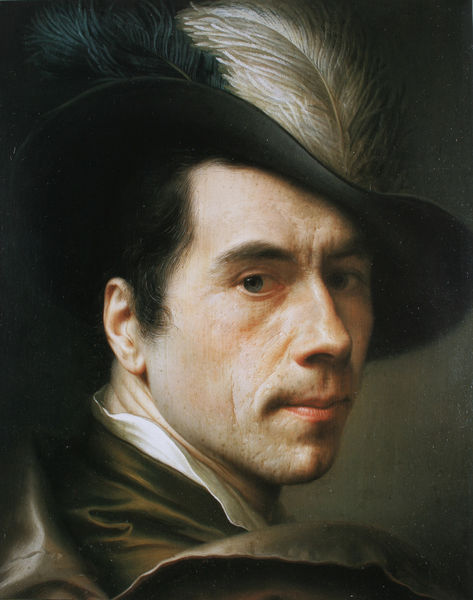
Titel: Selbstbildnis mit Straußenfederhut
Künstler: Christian Seybold
Standort: Mainz
Institution: Landesmuseum
Schlagwörter: blau, dunkel, feder, gemälde, kopf, mann, schatten, umhang, weiß, grün, braun, grau, haar, hell, hintergrund, hut, licht, mund, nase, ohr, profil, schwarz, stirn, blick, rot, malerei, hemd, jacke, jung, augen, blass, falten, federn, gesicht, kragen, mensch, rembrandt, samt, bildnis, hals, herr, niederlande, portrait, porträt, auge, haare, mantel, realismus, augenbrauen, kinn, lippe, lippen, ohren, rosa, schulter, seide, federhut, lächeln, spanien, naturalismus, ernst, grübchen, streng, glanz, glänzend, junge, dreiviertelprofil, hemdkragen, selbstporträt, hutkrempe, krempe, geschlossen, bauer, betrachter, satin, stolz, künstler, selbstbildnis, bürgertum, chardin, pupille, stirnfalte, braue, kiel, jüngling, selbstportrait, halbprofil, rasiert, jäger, dandy, viertelprofil, naturalistisch, aufklärung, drehung, lachfalte, dunkelhaarig, mann mit hut, federkiel, rückblick, bartlos, hellhäutig, hutfeder, tronje, krgen, kopfdrehung, kile, lippe mund, natualistisch, selstbildnis, mntel, neutraler hintergrund, mann hut, seitenporträt, häger, schwarzer gut